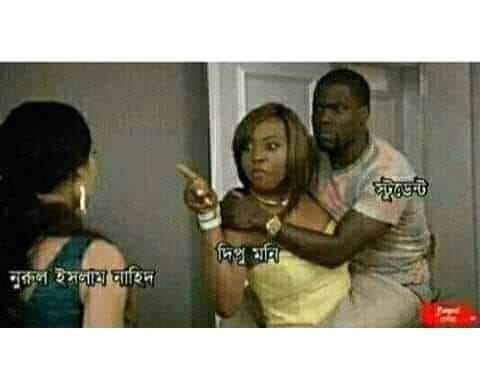
Caption: নুরুল ইসলাম নাহিদ    দিপু মনি    স্টুডেন্ট
Label: hate